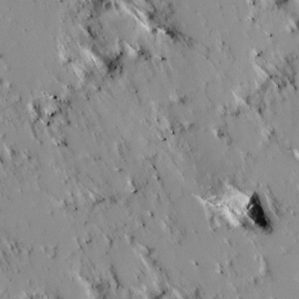
Label: non_frost